Field crop: tomato
Growth stage: 2
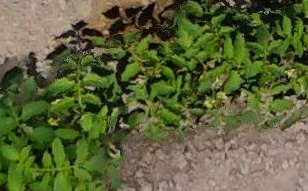
Species: tomato